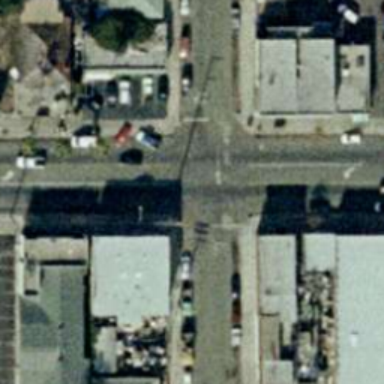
An intersection with some cars parked at the roadside .